Question: I'm trying to edit a sheet and use 'vlookup' to get a text from another tab but I'm getting an #N/A error.
What I would like to achieve is to get "March 1st" of the notes tab to G65 of the contacts tab. However, the data in the notes tab from columns A to I is a query from the contacts tab while the "type your notes here" column is not.
>
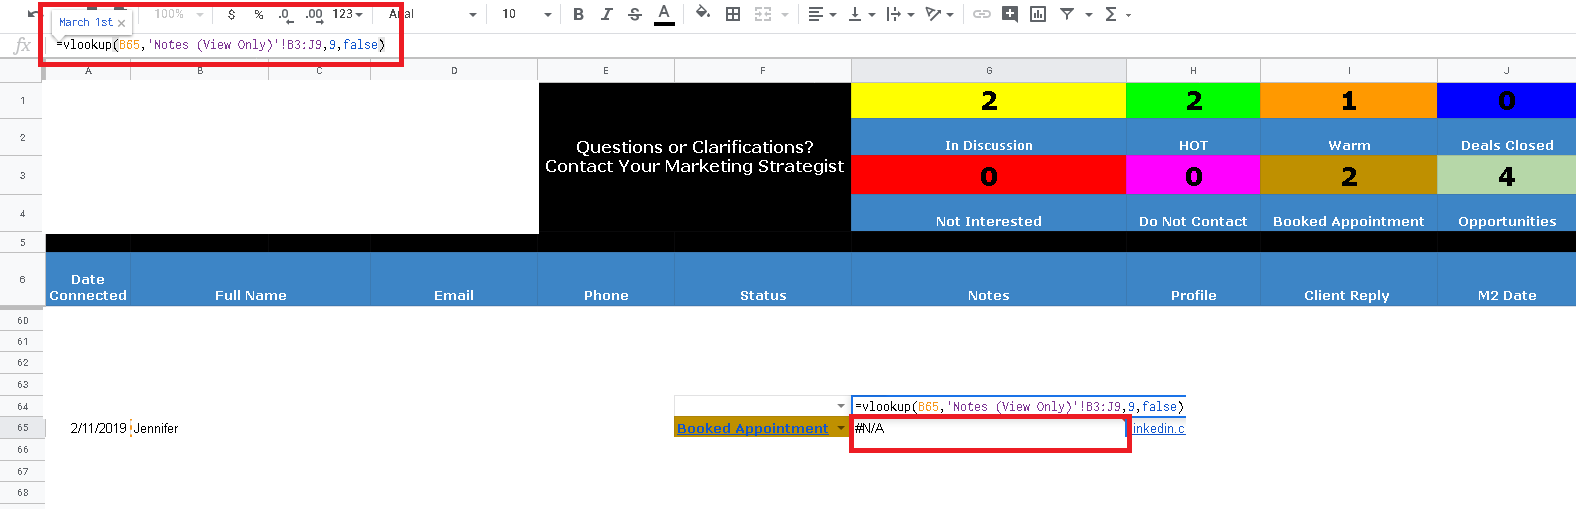
Answer: referencing a reference which gets referenced kinda creates a paradox so this route is not possible. therefore try:
'''
=ArrayFormula(IFERROR(VLOOKUP(B7:B17,
{query(Contacts!A7:I,"Select B Where F is not null order by F"),
query('Notes (View Only)'!J3:J, "where J is not null")}, 2, 0)))
'''
---
1st column of 2nd 'VLOOKUP' argument must contain the same stuff that 1st argument of 'VLOOKUP' in your case it's not so you will need to switch them...
'''
=VLOOKUP(B65, {'Notes (View Only)'!B3:B9, 'Notes (View Only)'!A3:J9}, 1, 0)
'''
and if you want also the 9th column use:
'''
=VLOOKUP(B65, {'Notes (View Only)'!B3:B9, 'Notes (View Only)'!A3:J9}, {1, 10}, 0)
'''
or maybe you just need:
'''
=VLOOKUP(B65, 'Notes (View Only)'!B3:J9, 9, 0)
'''